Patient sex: F
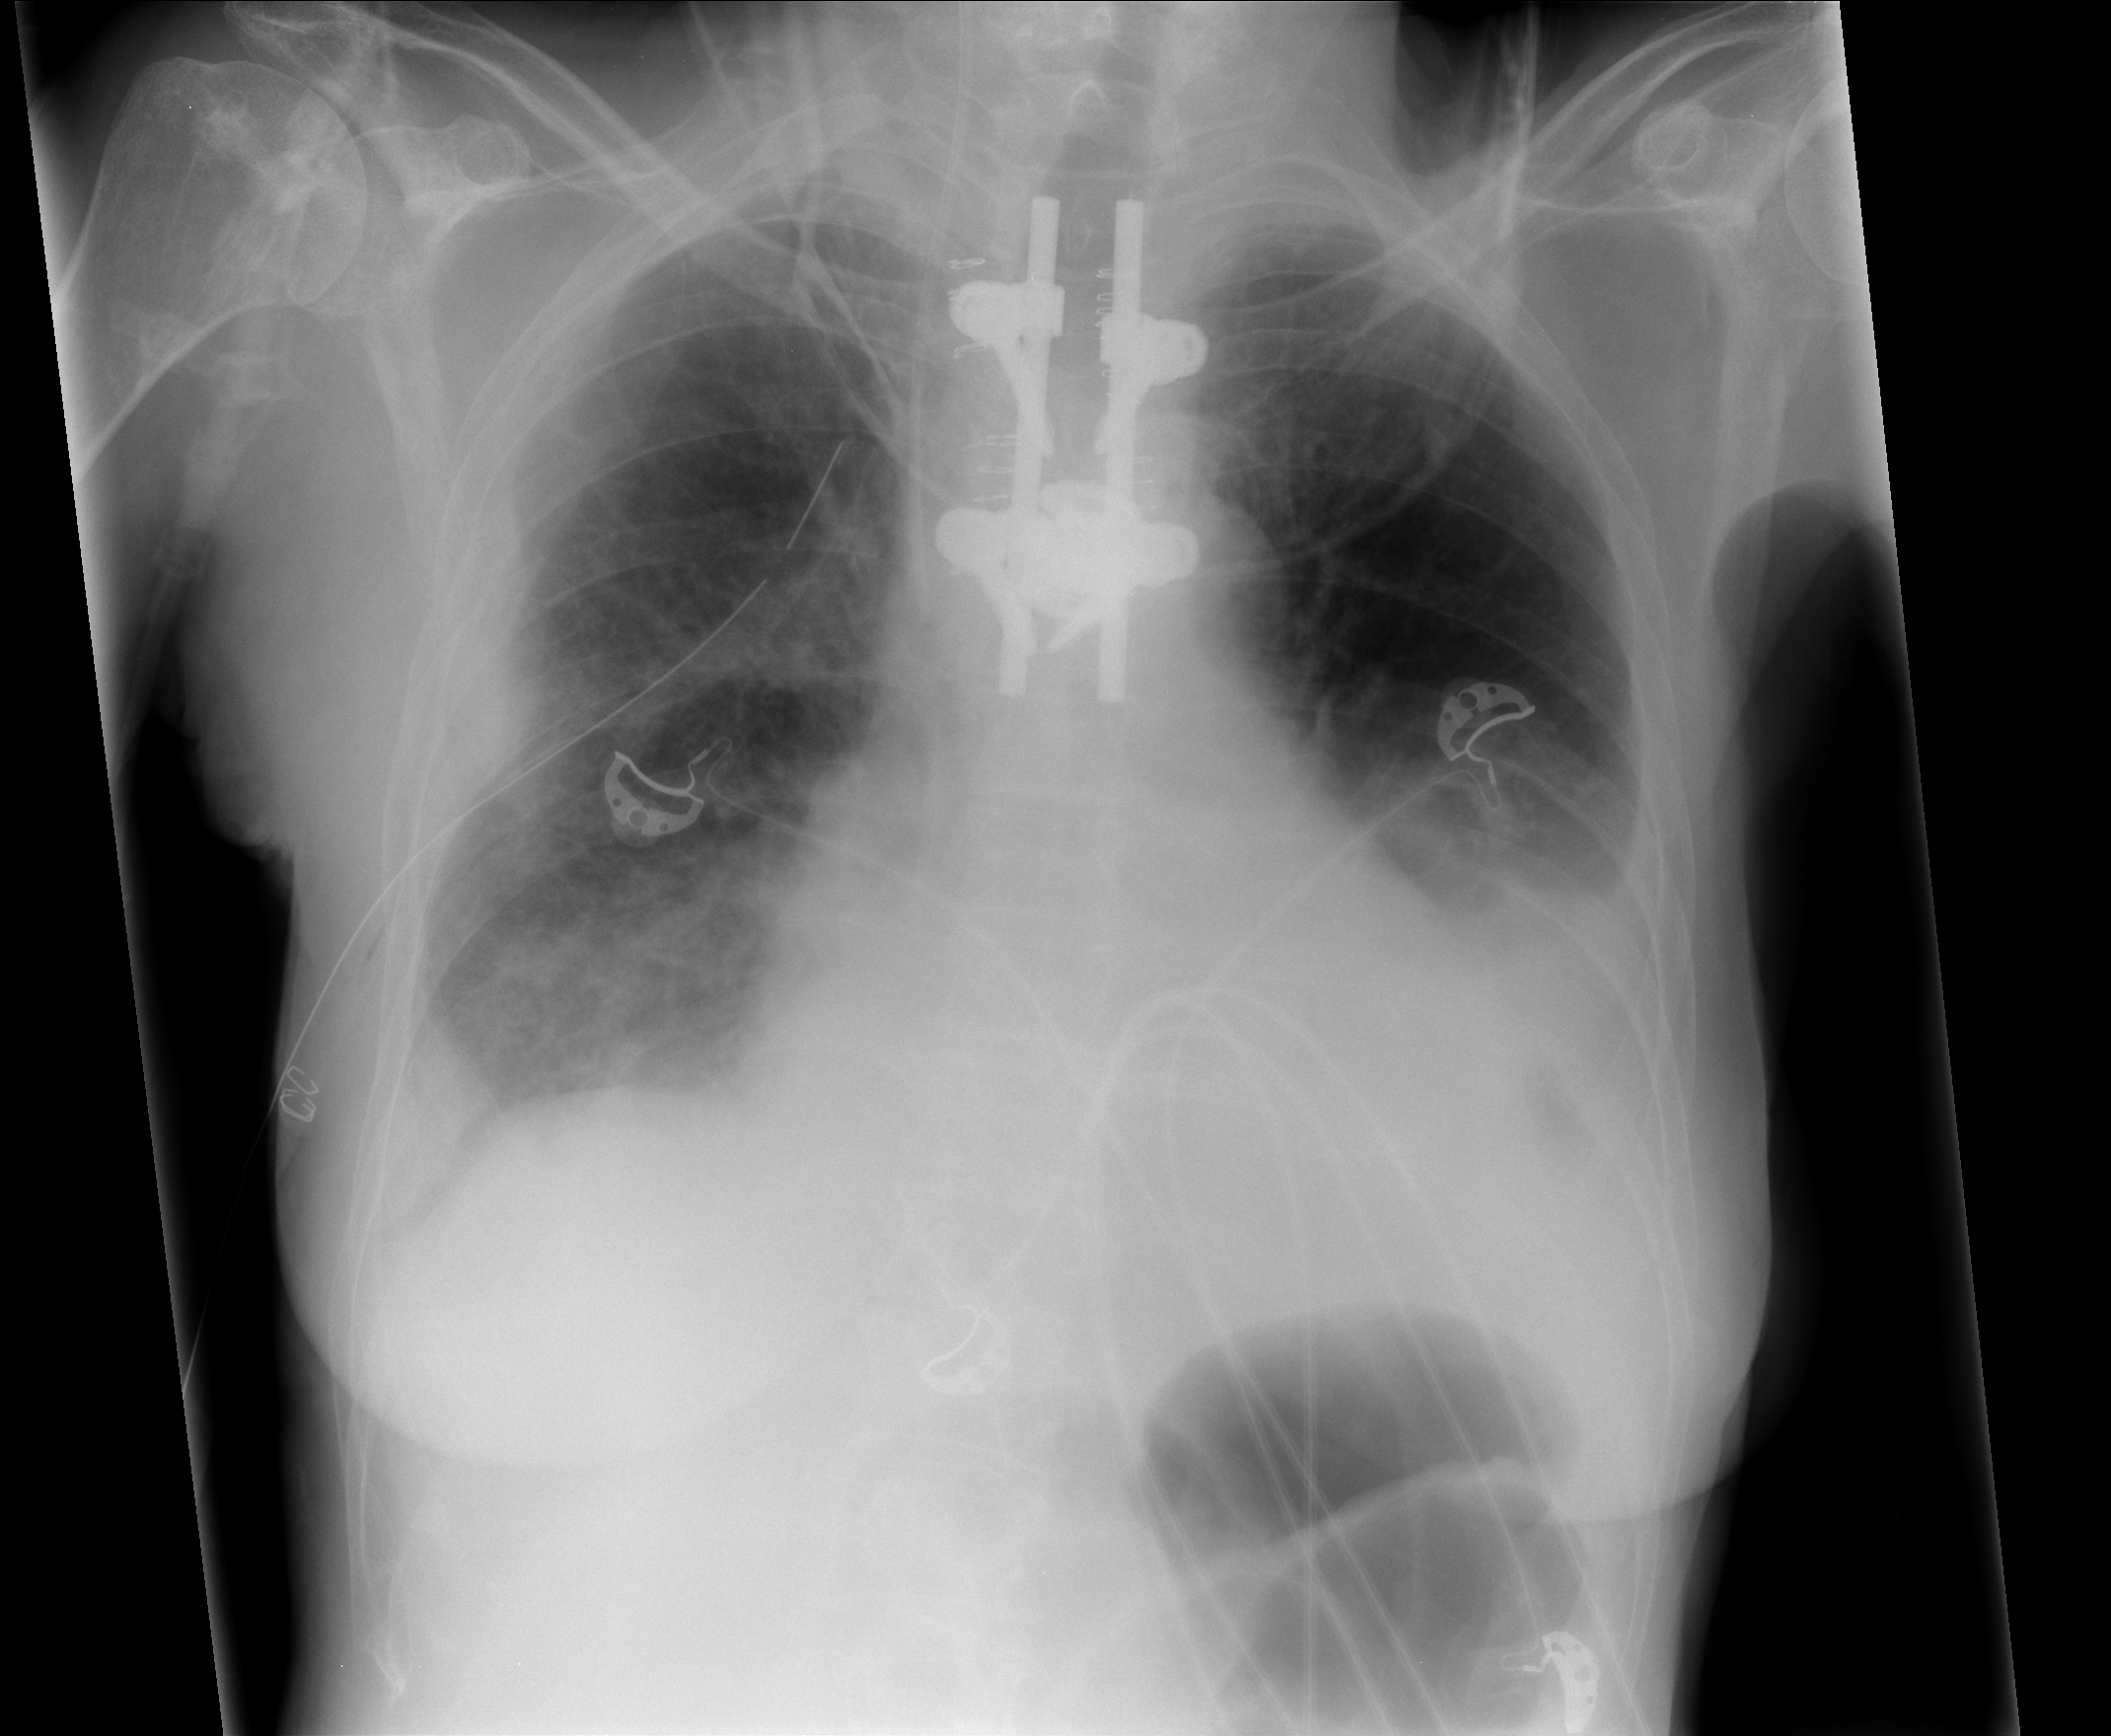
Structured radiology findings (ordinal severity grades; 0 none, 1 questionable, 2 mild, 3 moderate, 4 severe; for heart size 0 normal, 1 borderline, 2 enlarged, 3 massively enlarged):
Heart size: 2
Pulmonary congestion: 0
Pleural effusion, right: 2
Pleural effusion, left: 3
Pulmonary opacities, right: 0
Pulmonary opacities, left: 0
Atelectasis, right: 2
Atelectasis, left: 2